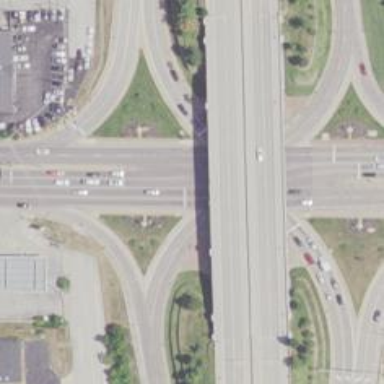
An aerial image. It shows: Trunk link highway.